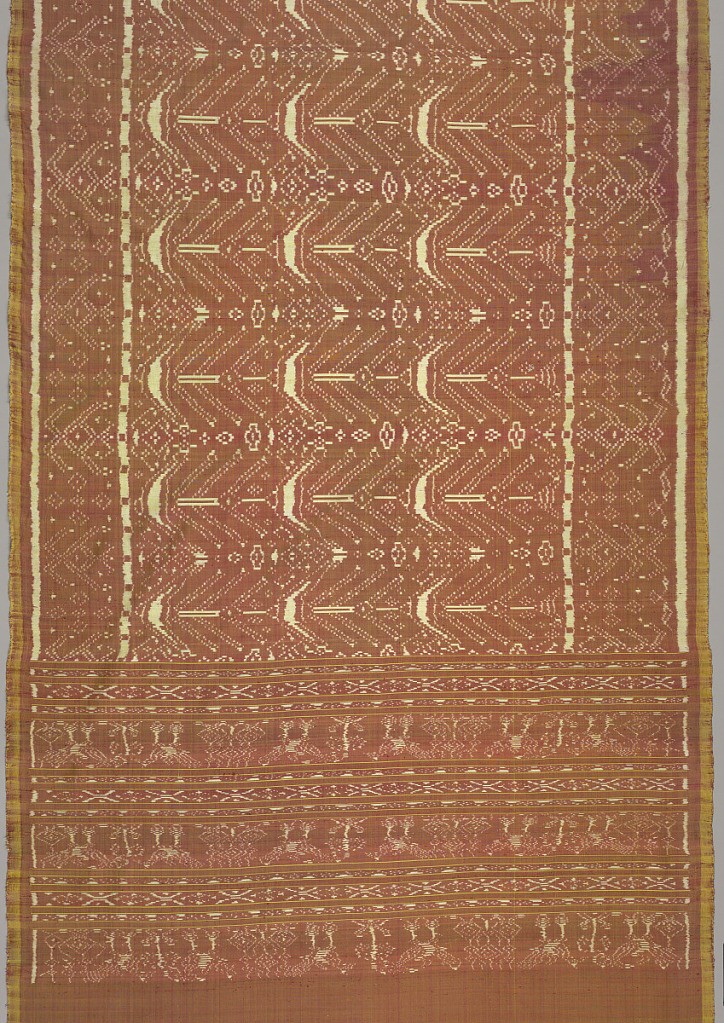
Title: Sampot chawng kbun (hip wrapper)
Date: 19th century
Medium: silk Technique: tied resist patterning in weft (ikat) on plain weave
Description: Warps are bright yellow and wefts are ikat dyed in dark red with areas reserved in white. the pattern of the central field is composed of highly stylized tree (?) forms and geometric motifs. A broad band at either end is divided into horizontal units within which are stylized animal and geometric forms.